【题型】选择题　【知识点】解析几何　【难度】easy
已知 $\triangle ABC$ 的顶点 $A(-6,0),B(6,0)$.若 $\triangle ABC$ 的内切圆圆心在直线 $x=3$ 上，则顶点 $C$ 的轨迹方程是（ ）

A. $\frac{x^2}{9}-\frac{y^2}{27}=1$ \quad\quad\quad\quad\quad\quad\quad\quad\quad B. $\frac{x^2}{27}-\frac{y^2}{9}=1$

C. $\frac{x^2}{9}-\frac{y^2}{27}=1(x>3)$ \quad\quad\quad\quad\quad D. $\frac{x^2}{27}-\frac{y^2}{9}=1(x>3\sqrt{3})$
【解答】
特别提醒：（1）双曲线定义用集合语言可叙述为：

点集 $P=\{M\mid\big||MF_1|-|MF_2|\big|=2a,0<2a<|F_1F_2|\}$；

（2）$F_1,F_2$ 分别为双曲线的左、右焦点或上、下焦点，当 $|MF_1|-|MF_2|=2a$ 时，表示双曲线的右支或下支；

当 $|MF_1|-|MF_2|=-2a$ 时，表示双曲线的左支或上支.

【解析】如图，

$|AD|=|AE|=9$，$|BF|=|BE|=3$，$|CD|=|CF|$，所以 $|CA|-|CB|=9-3=6$.根据双曲线定义，所求轨迹是以 $A,B$ 为焦点，实轴长为 $6$ 的双曲线的右支（除去右顶点），则 $c=6,a=3,b=\sqrt{c^2-a^2}=3\sqrt{3}$，顶点 $C$ 的轨迹方程为 $\frac{x^2}{9}-\frac{y^2}{27}=1(x>3)$.故选 $C$.

【答案】$C$
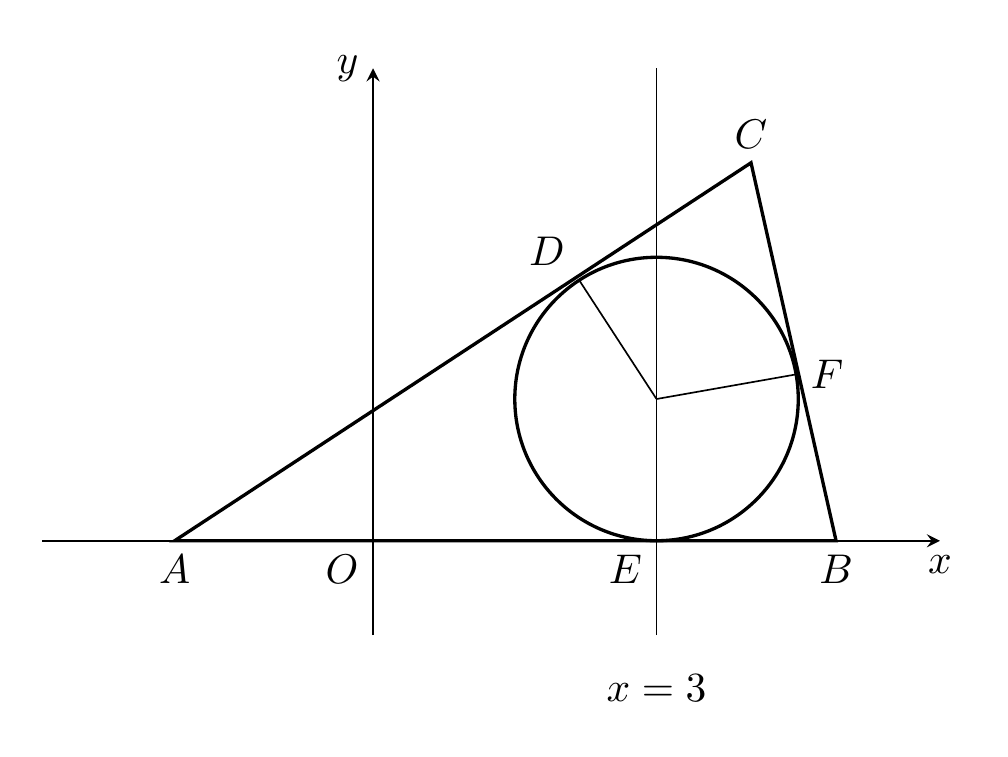